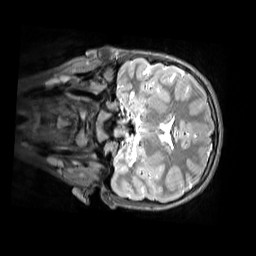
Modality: T2w
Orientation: coronal
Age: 11
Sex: female
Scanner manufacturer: siemens
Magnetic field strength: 3 T
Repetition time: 3.2 s
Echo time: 0.408 s